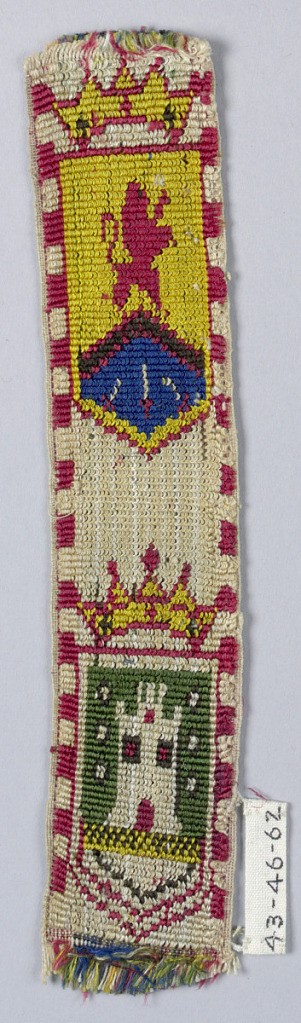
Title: Trimming
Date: early 19th century
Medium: White and colored silk in velvet weave.
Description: Two shields, each under a crown.  One shows a rampant lion standing on a hill (?).  The other shows a castle.  Colors are red, blue, yellow, and green on a white ground with a border of red and white blocks.